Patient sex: F
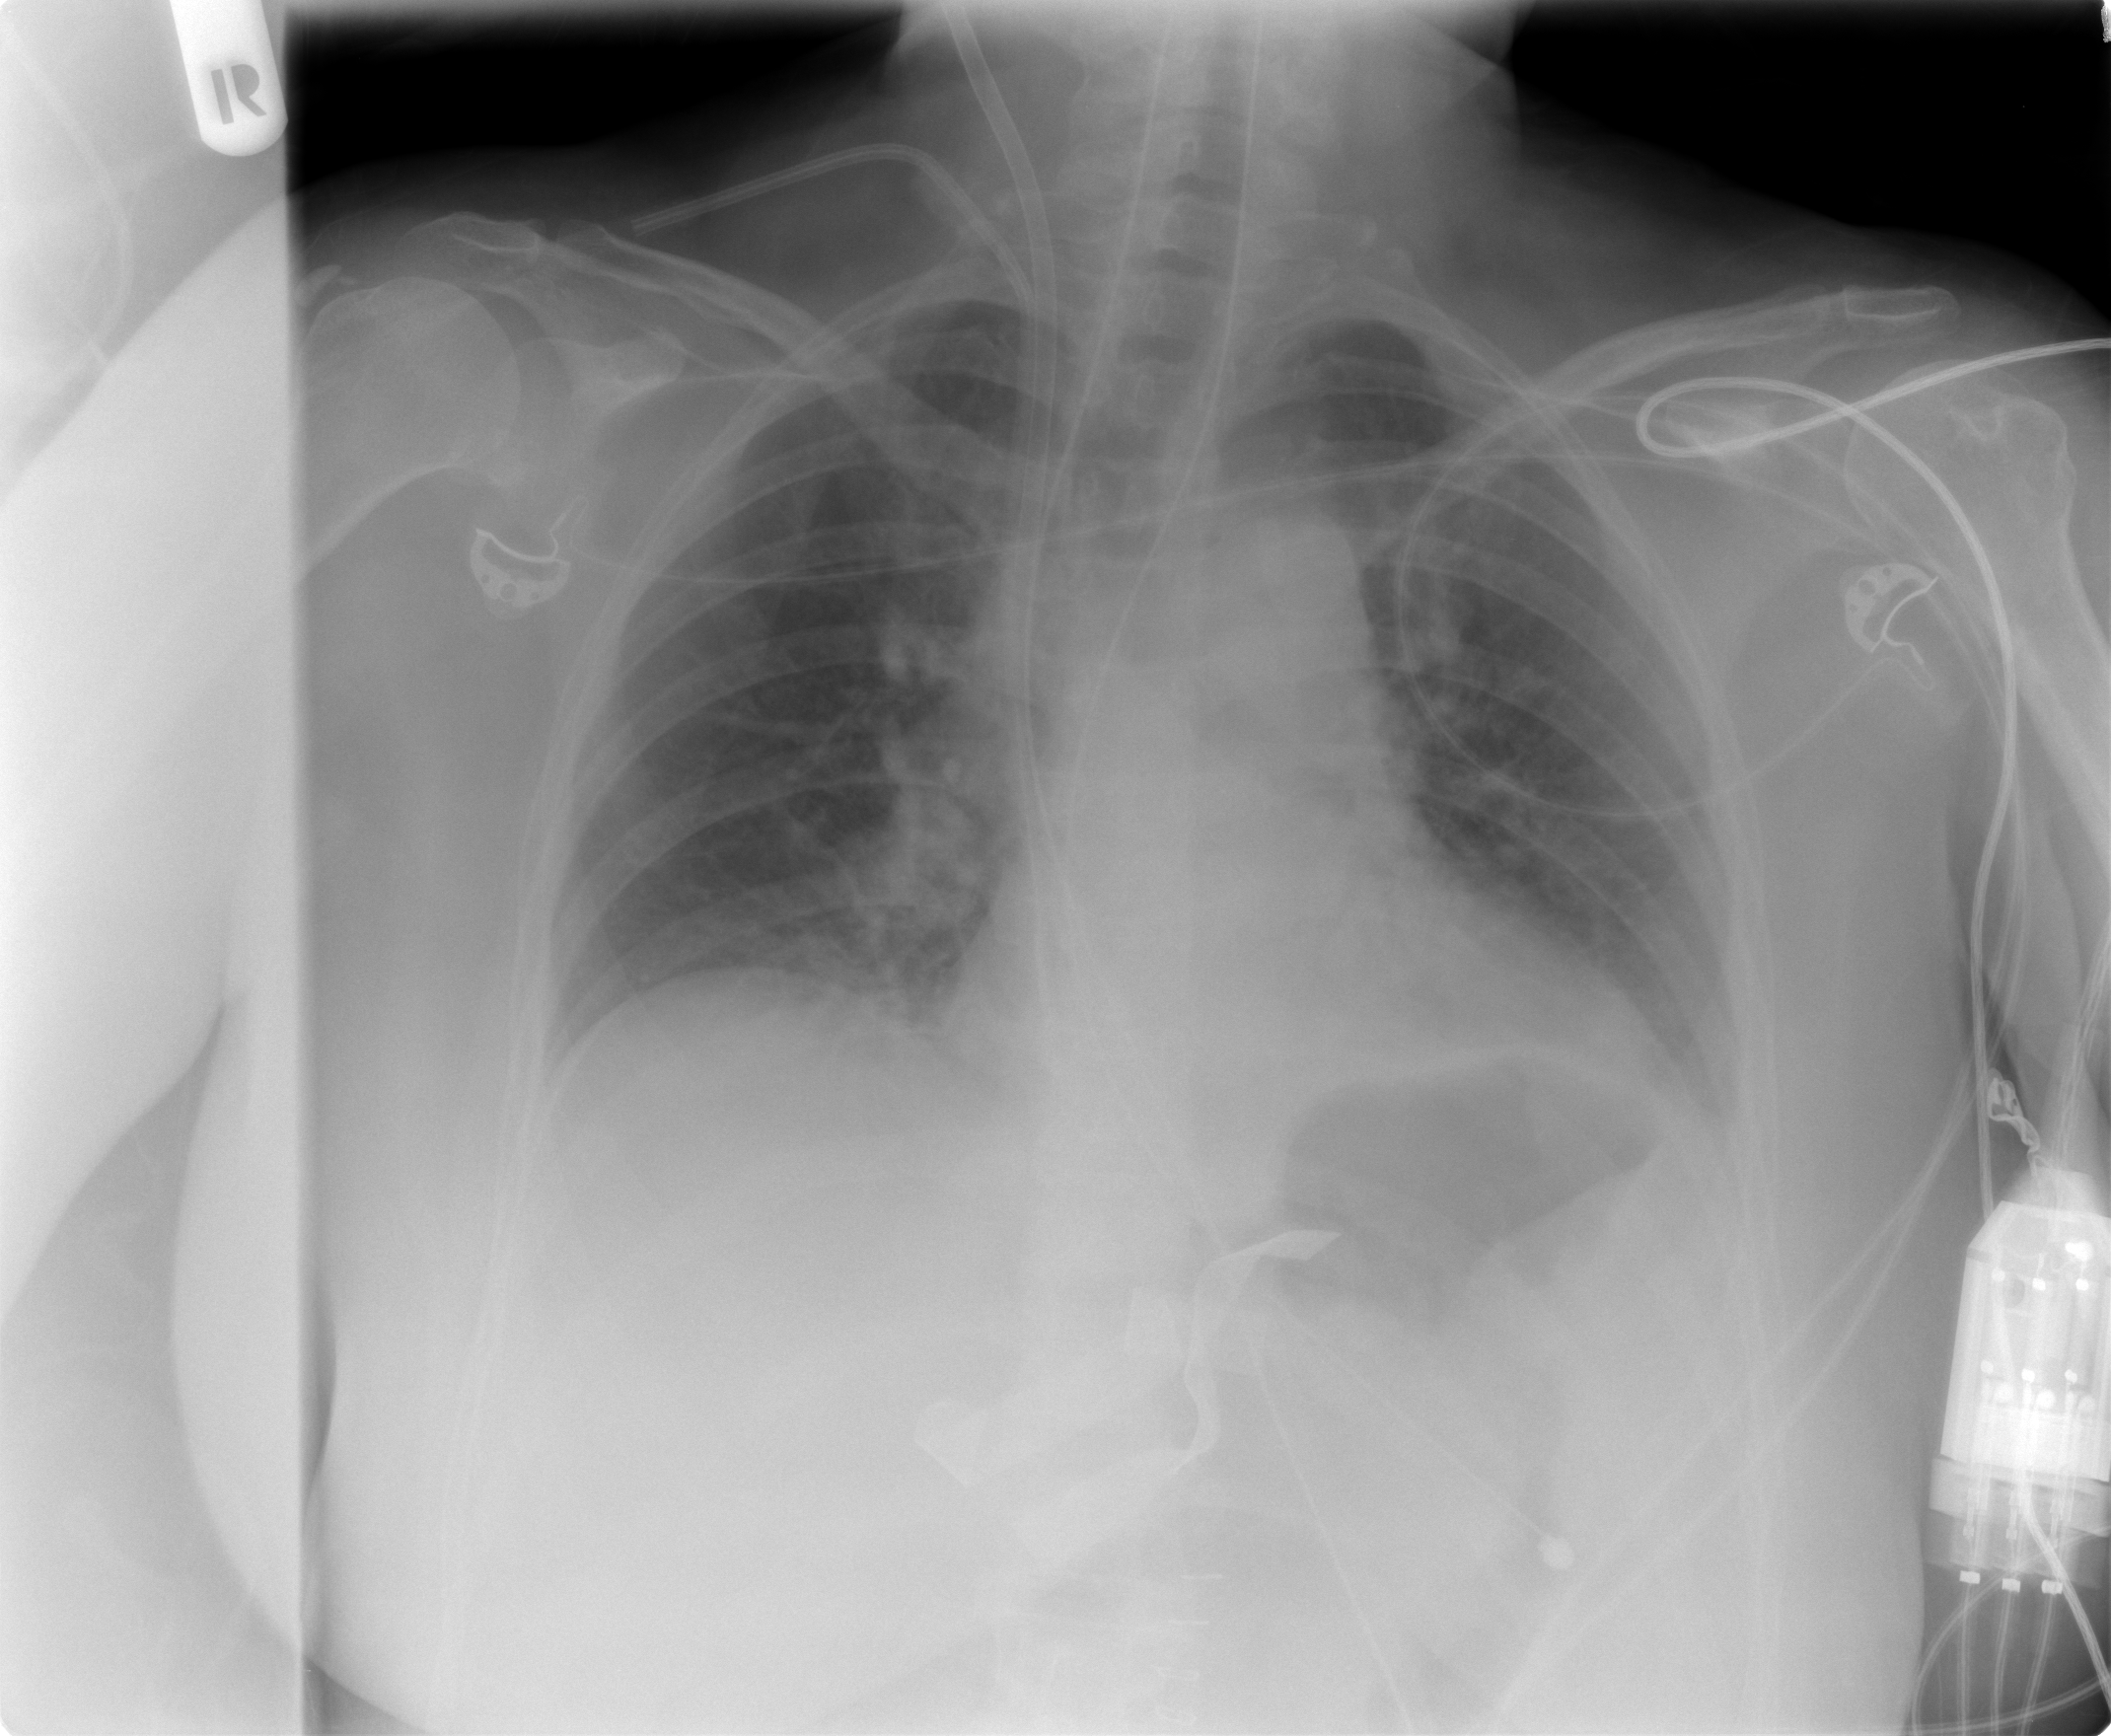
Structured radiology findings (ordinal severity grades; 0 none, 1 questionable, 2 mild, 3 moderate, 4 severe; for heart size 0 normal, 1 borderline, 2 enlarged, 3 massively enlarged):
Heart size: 0
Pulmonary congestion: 0
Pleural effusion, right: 0
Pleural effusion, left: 1
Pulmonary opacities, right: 0
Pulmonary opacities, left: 0
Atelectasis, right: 2
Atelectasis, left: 2